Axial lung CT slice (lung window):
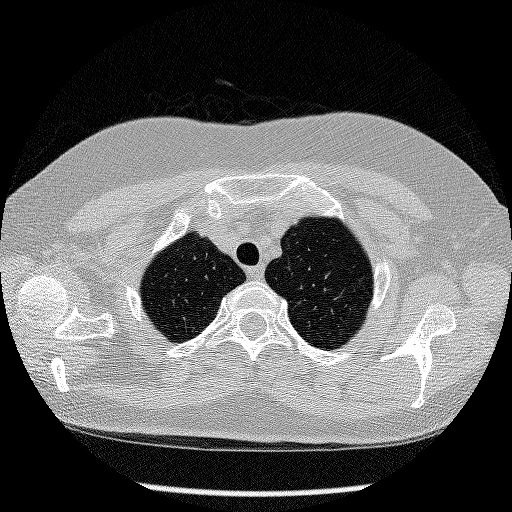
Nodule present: no